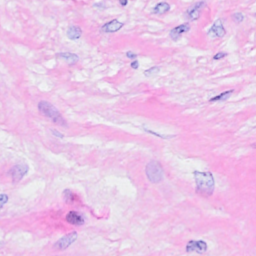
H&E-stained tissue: Breast